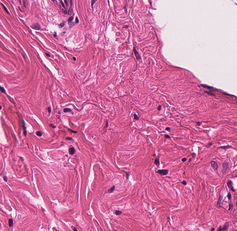
Tumor epithelial tissue: no
Tumor-associated stroma tissue: yes
Normal tissue: no